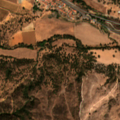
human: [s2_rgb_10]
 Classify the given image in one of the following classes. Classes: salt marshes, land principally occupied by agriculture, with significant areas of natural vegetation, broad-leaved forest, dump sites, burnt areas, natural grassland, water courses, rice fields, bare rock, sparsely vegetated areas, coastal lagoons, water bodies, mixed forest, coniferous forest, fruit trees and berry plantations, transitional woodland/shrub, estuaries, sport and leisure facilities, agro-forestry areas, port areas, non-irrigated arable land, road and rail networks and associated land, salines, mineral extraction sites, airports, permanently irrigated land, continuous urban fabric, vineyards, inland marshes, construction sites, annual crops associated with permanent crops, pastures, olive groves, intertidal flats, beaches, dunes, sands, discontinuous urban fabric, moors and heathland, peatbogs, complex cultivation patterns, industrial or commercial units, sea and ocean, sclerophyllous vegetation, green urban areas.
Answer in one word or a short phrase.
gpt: discontinuous urban fabric, non-irrigated arable land, pastures, complex cultivation patterns, agro-forestry areas, broad-leaved forest, transitional woodland/shrub